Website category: university
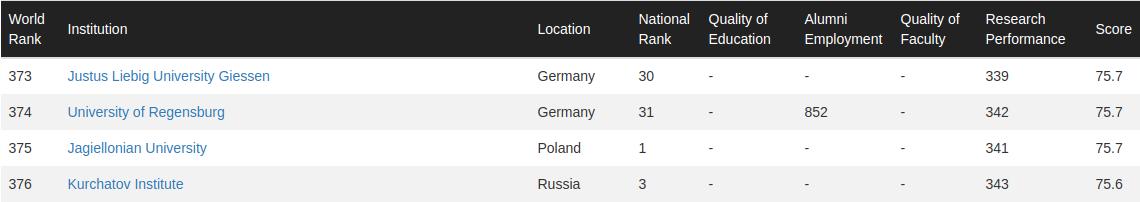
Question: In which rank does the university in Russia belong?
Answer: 376

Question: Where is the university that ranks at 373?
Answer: Germany

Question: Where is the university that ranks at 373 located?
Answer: Germany

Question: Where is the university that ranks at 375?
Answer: Poland

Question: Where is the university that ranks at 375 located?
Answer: Poland

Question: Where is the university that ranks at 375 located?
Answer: Poland

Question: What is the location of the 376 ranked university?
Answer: Russia

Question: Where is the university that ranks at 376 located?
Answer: Russia

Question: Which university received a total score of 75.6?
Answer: Kurchatov Institute

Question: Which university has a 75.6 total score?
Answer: Kurchatov Institute